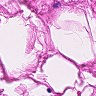
Metastatic tissue present: no